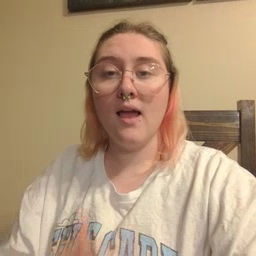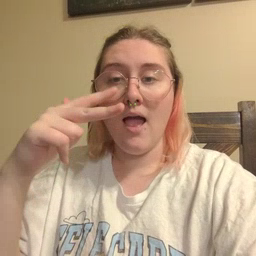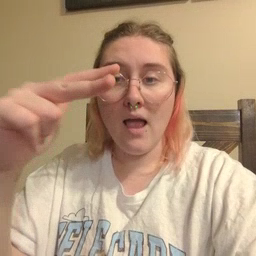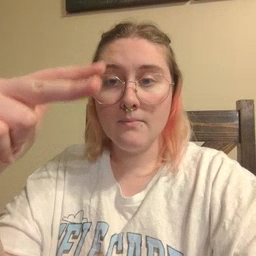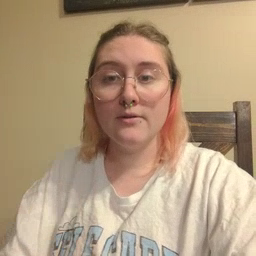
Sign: helicopter